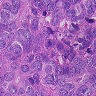
Metastatic tissue present: yes